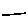
Label: line